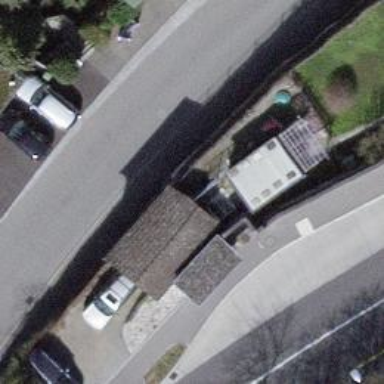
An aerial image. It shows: Garage.